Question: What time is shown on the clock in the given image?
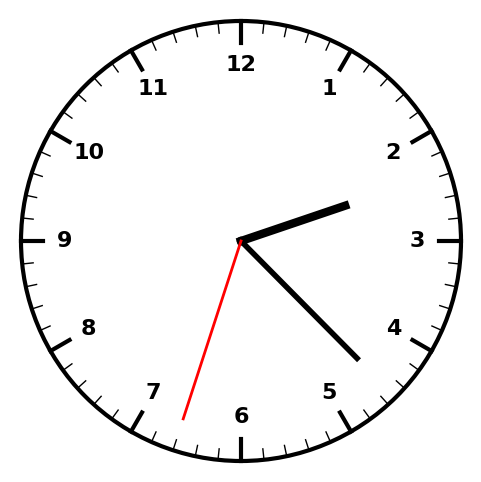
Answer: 02:22:33